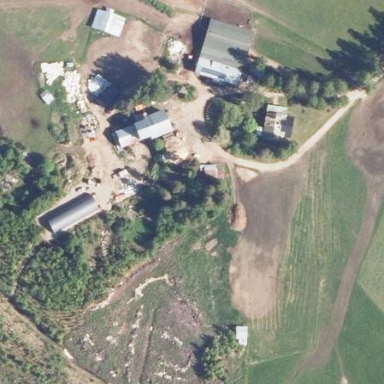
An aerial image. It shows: Farmyard area.